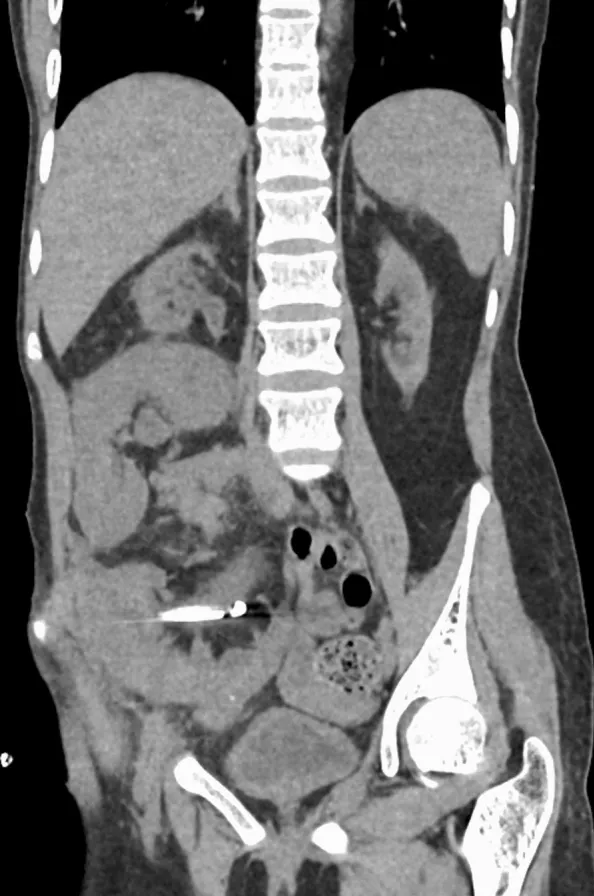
Postoperative CT scan without neither residual fragments nor subcapsular hematoma.
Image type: radiology (ct)